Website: apple
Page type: address-validator
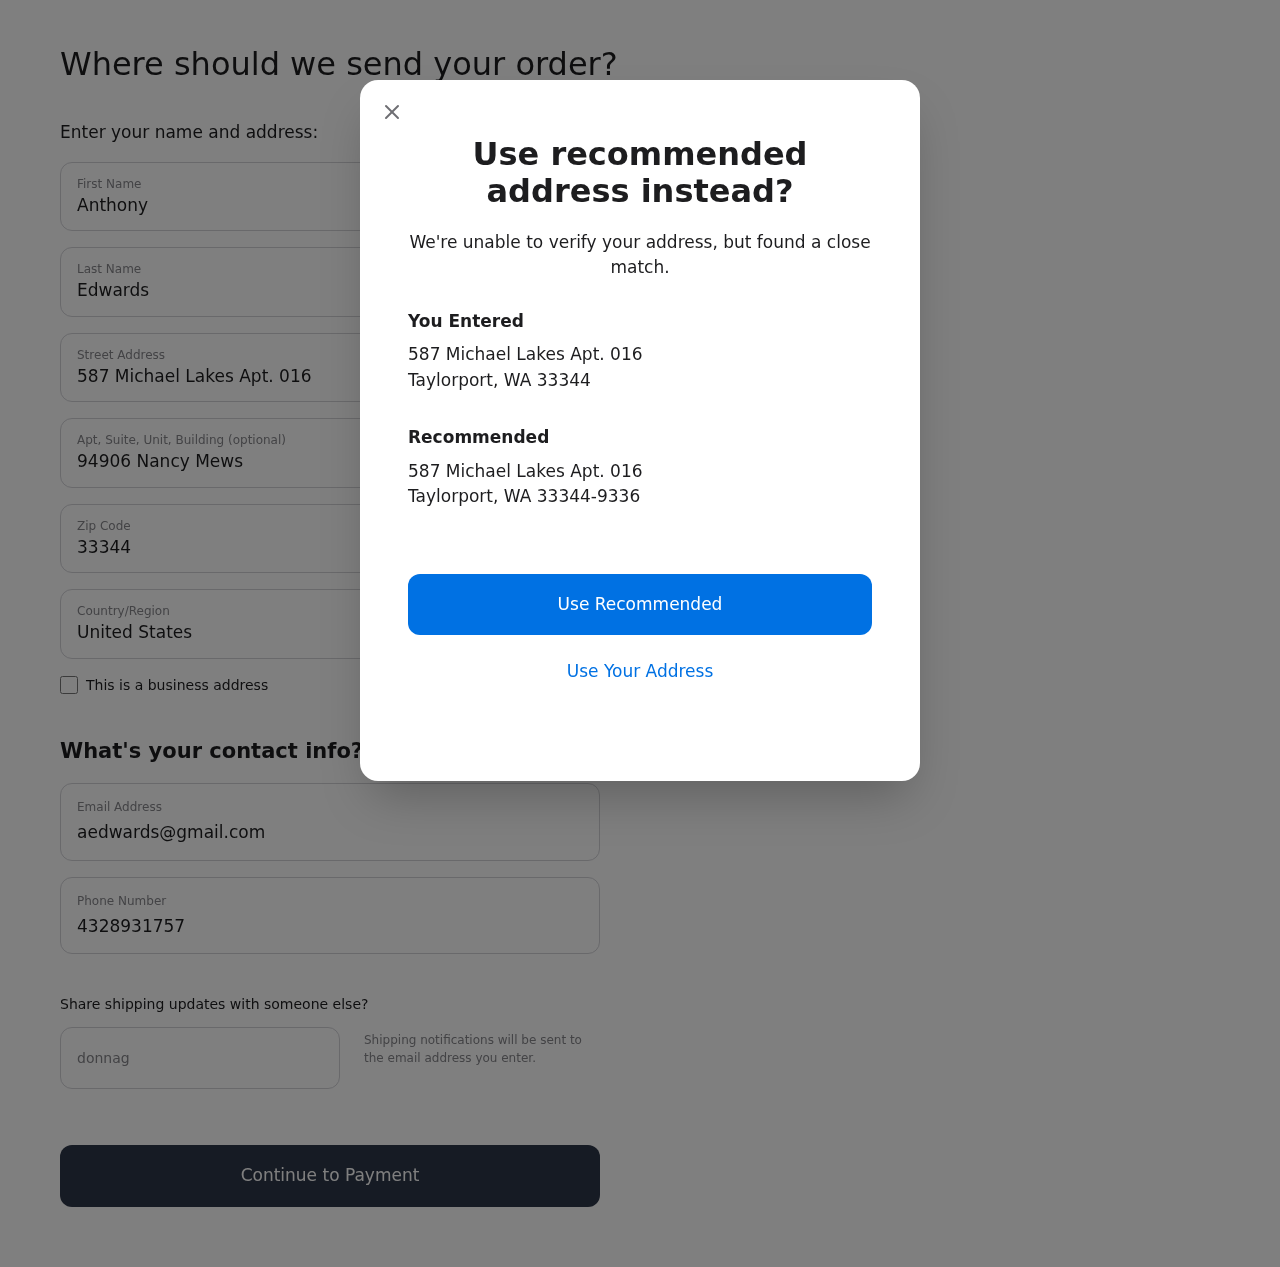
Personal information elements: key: PII_CITY
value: Taylorport
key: PII_COUNTRY
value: United States
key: PII_EMAIL
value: aedwards@gmail.com
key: PII_FIRSTNAME
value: Anthony
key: PII_GIFT_EMAIL
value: donnagonzalez@gmail.com
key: PII_LASTNAME
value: Edwards
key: PII_PHONE
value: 4328931757
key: PII_POSTCODE
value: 33344
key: PII_POSTCODE_FULL
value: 33344-9336
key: PII_STATE_ABBR
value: WA
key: PII_STREET
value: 587 Michael Lakes Apt. 016
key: PII_STREET2
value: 587 Michael Lakes Apt. 016
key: PII_STREET2
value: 94906 Nancy Mews
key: PII_CITY2
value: Taylorport
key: PII_STATE_ABBR2
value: WA